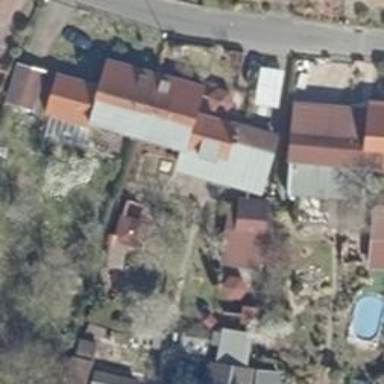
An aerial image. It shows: Semidetached house with gabled roof.